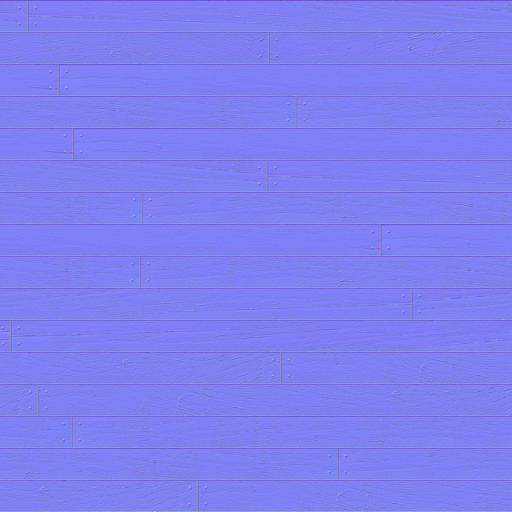
moss mossy plank planks wood wooden